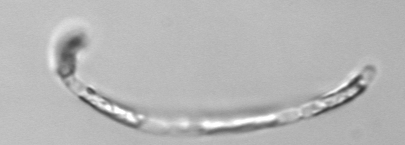
Label: Guinardia_striata